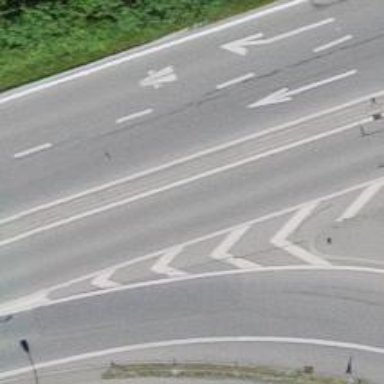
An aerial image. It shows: Secondary road with asphalt surface.